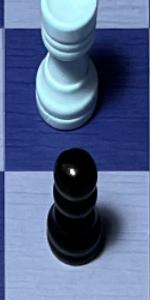
Label: Pawn_Black